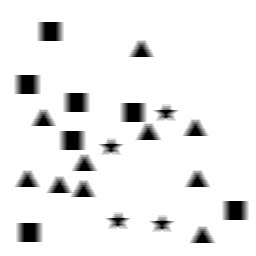
Squares: 7
Triangles: 10
Stars: 4
Total shapes: 21